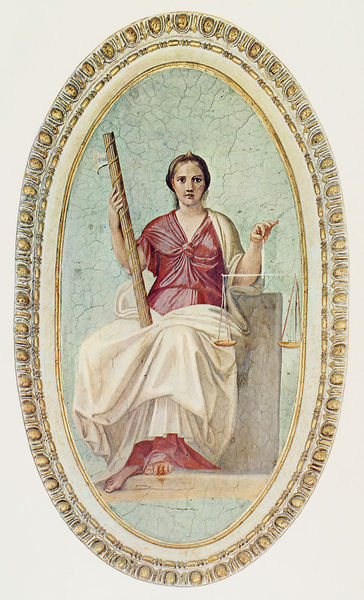
Titel: Justitia
Künstler: Domenichino
Institution: Rom, Palazzo Farnese
Schlagwörter: blau, fuß, weiß, mädchen, sitzen, ellbogen, frau, kleid, symbol, türkis, blick, rot, rock, arm, band, falten, halten, rahmen, sockel, hände, gewand, gold, haare, sitzend, tugend, oval, füße, italien, stab, risse, treppe, wandgemälde, faltenwurf, waage, wage, hintegrund, medaillon, fries, gerechtigkeit, antik, toga, fresko, beil, stärke, eierstab, römisch, wiegen, justitia, justizia, mandorla, aeskulap, fasci, feinwaage, eiersta